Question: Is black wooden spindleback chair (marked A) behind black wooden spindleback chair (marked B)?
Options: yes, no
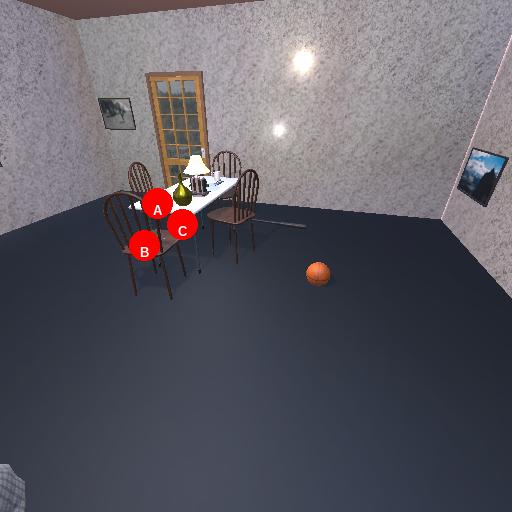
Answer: yes